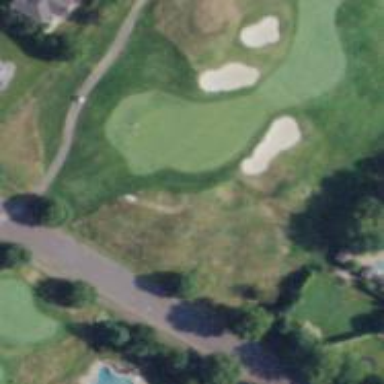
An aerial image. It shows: View of golf hole.